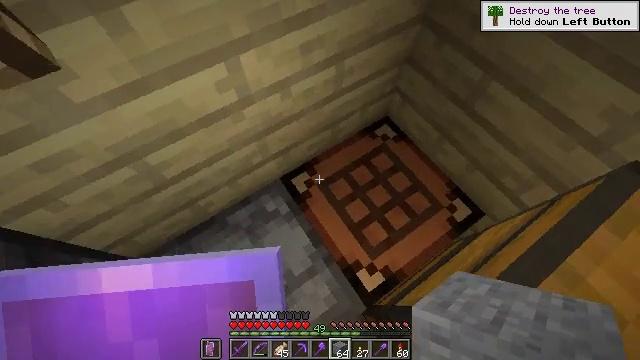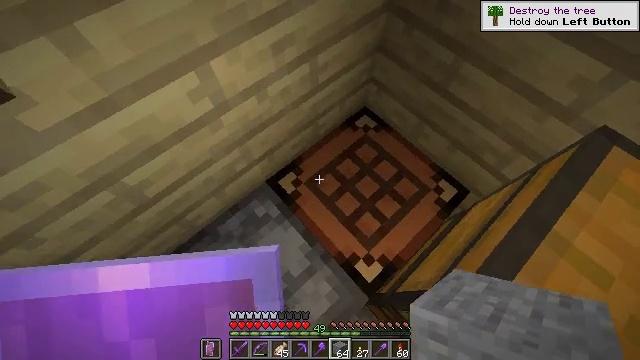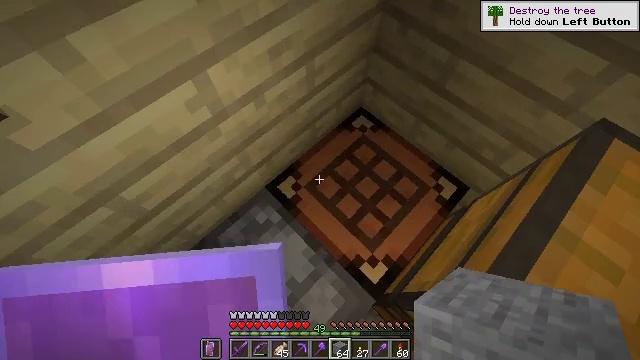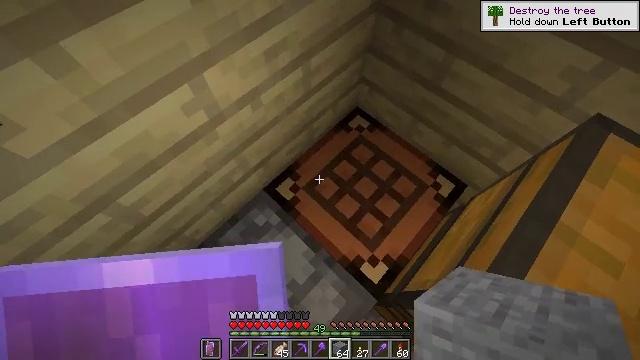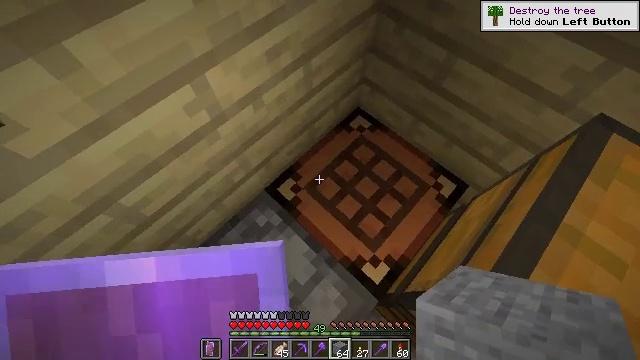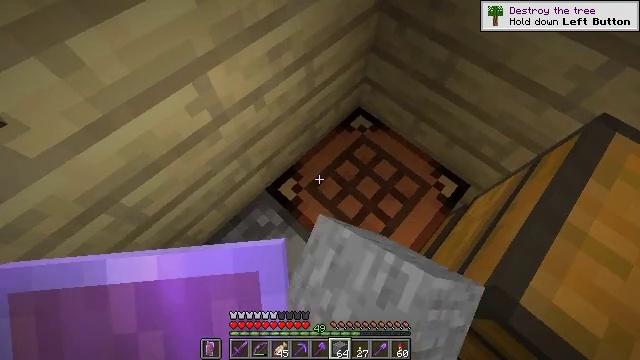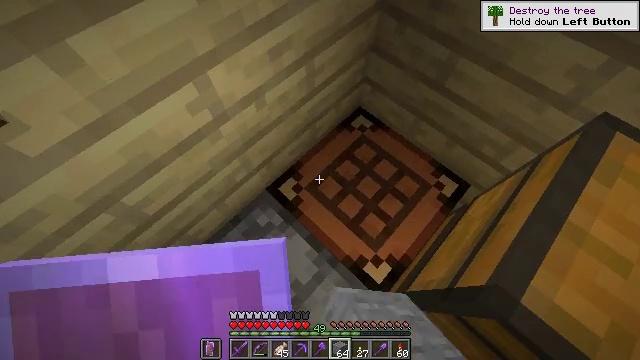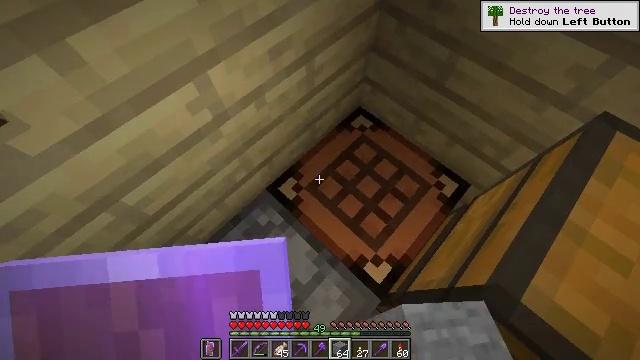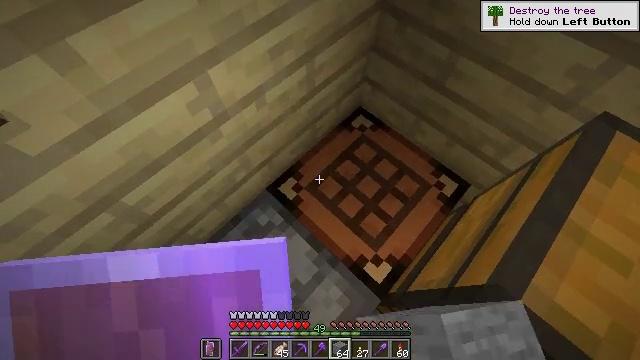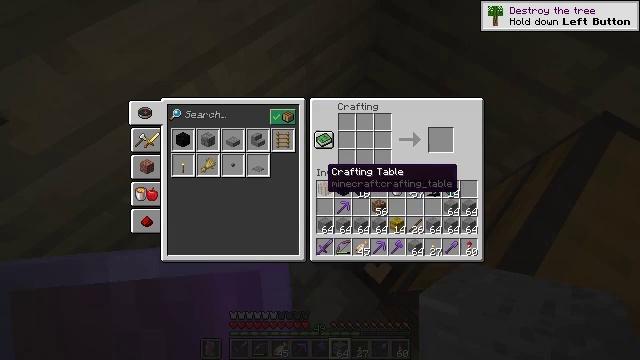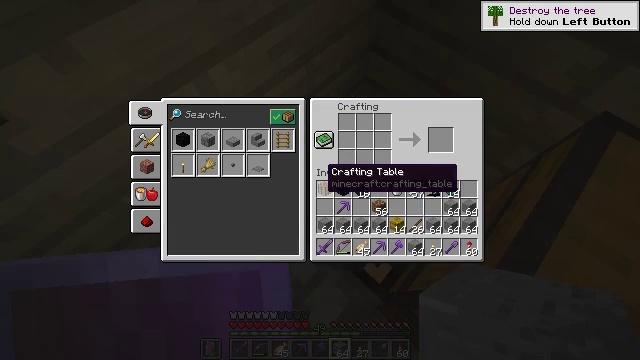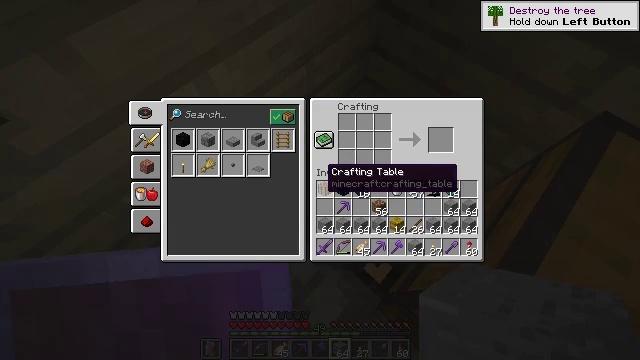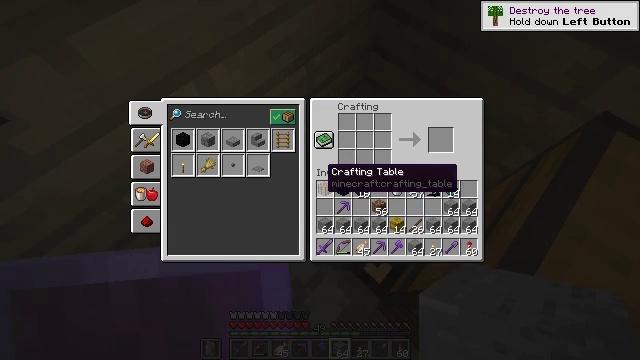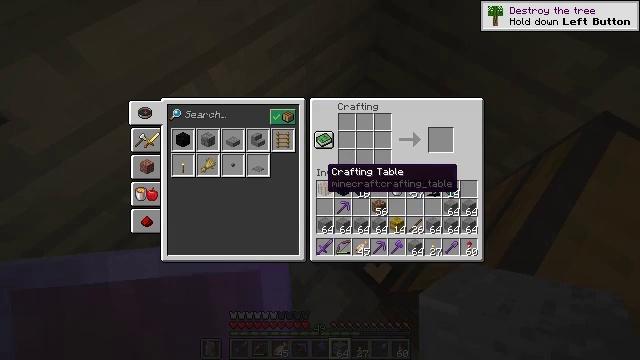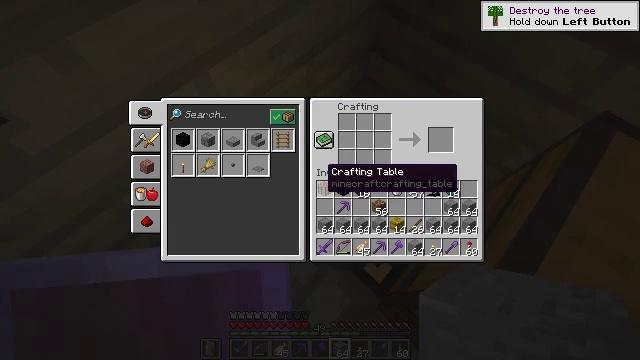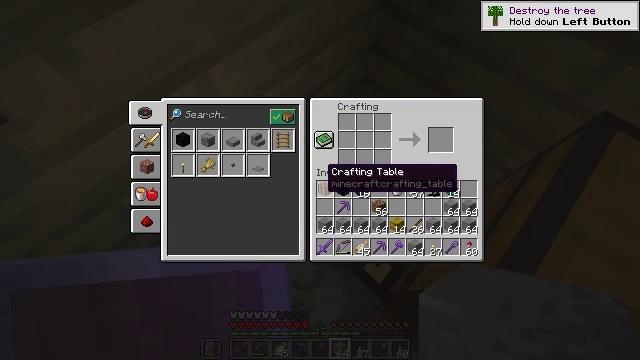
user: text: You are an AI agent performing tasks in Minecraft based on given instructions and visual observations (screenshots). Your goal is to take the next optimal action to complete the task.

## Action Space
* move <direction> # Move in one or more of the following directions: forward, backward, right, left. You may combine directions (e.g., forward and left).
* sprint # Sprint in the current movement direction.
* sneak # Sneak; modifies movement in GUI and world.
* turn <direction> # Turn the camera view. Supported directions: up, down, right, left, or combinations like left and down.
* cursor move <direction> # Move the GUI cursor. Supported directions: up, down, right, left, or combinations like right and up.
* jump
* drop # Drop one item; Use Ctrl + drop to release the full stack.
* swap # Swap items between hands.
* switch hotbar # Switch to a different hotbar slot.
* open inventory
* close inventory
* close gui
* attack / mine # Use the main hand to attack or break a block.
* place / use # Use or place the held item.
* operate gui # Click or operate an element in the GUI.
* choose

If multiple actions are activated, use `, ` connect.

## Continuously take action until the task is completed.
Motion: motion action
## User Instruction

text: Craft a stone button with a stone.
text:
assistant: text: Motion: turn right and down
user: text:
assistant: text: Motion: turn right
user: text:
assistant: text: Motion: turn right
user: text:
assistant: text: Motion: use / place
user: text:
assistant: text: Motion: use / place
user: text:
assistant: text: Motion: use / place
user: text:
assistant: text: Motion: no_op
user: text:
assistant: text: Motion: no_op
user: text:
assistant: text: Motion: open gui
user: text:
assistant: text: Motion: no_op
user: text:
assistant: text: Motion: no_op
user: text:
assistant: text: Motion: no_op
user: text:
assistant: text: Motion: no_op
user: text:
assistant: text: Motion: no_op
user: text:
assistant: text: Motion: no_op
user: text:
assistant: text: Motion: cursor move left
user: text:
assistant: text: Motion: cursor move left
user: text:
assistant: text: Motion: cursor move left
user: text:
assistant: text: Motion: cursor move left
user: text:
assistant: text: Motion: cursor move left
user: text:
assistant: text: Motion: no_op
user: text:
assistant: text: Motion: no_op
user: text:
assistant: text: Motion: no_op
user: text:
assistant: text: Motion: no_op
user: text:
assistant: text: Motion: no_op
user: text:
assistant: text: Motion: no_op
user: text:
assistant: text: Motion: no_op
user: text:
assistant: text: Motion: sneak
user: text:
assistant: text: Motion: sneak
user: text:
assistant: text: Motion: sneak, operate gui